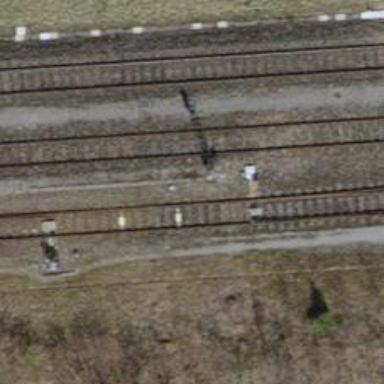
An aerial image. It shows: Railway switch.